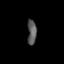
Tissue: lung
Cell type: Endothelial cells
Senescence score: 0.5948
Nuclear area (px): 222
Mean DAPI intensity: 87.793